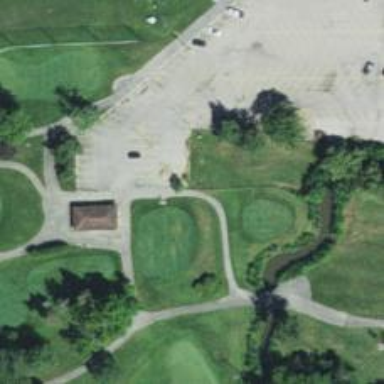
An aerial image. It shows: Path for both road and golf.